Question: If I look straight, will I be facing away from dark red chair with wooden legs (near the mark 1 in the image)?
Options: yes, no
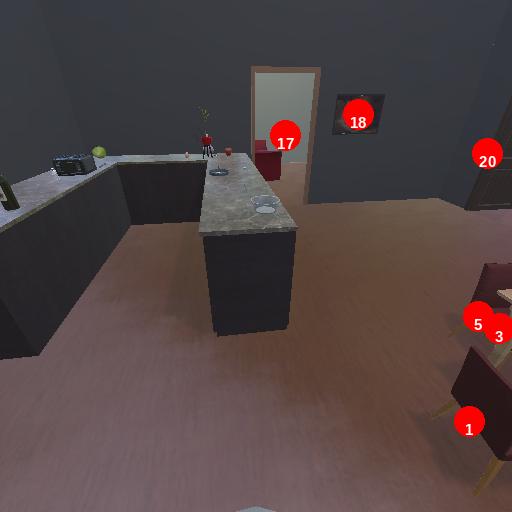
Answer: yes